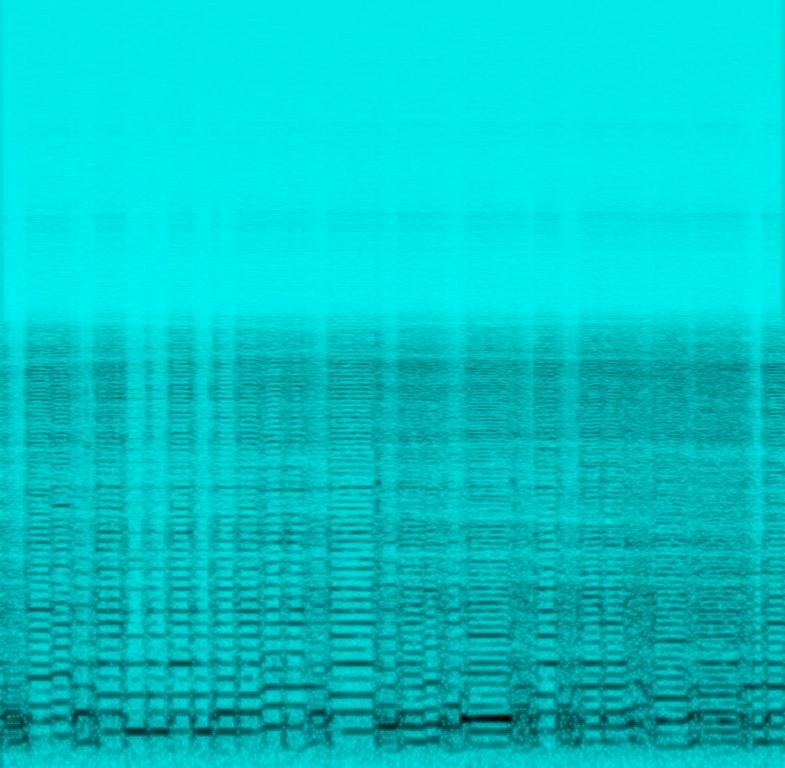
Someone is playing a distorted e-guitar melody in the lower mid-range. This song may be playing at home practicing guitar.